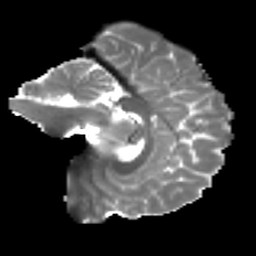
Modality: T2w
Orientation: sagittal
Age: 22
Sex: male
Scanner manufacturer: ge
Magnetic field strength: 3 T
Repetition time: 7.8 s
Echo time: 0.0606 s